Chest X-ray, PA view. Patient: 43 years old, sex F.
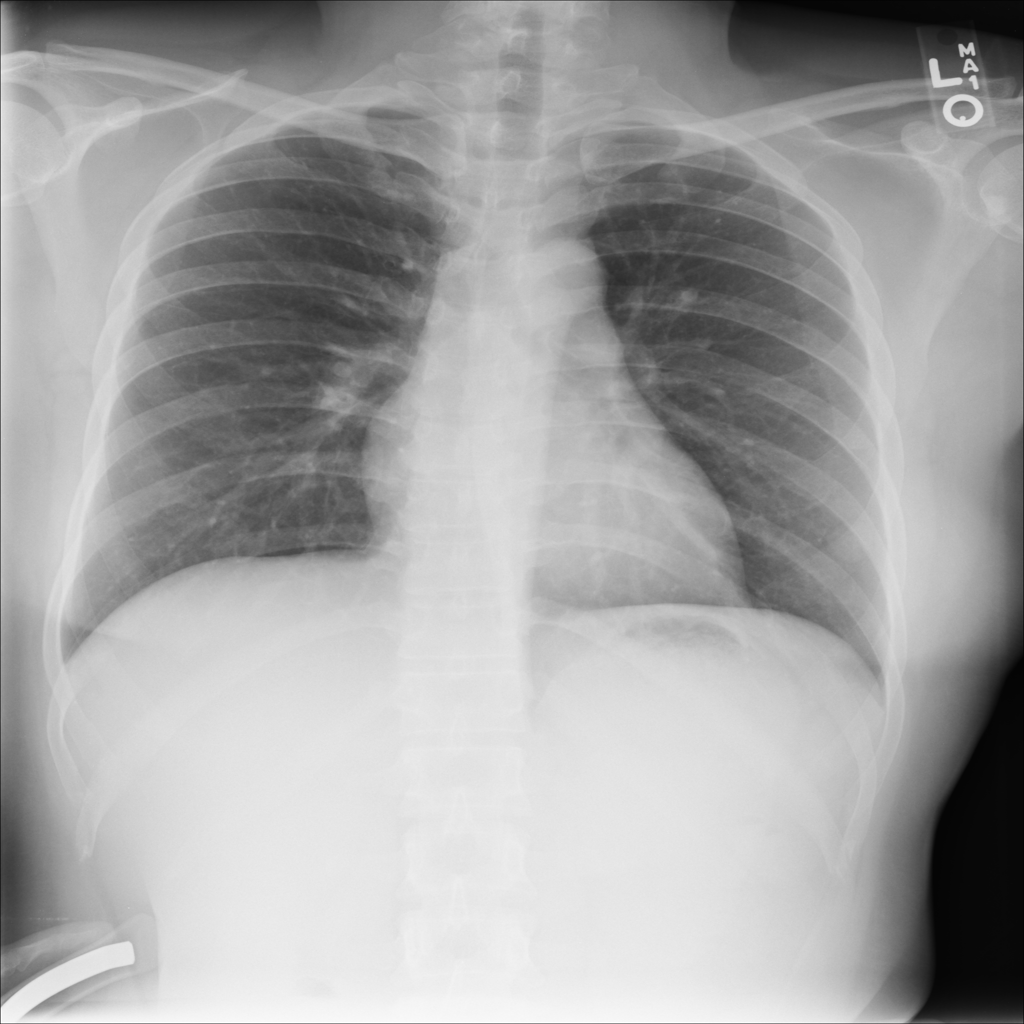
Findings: No Finding